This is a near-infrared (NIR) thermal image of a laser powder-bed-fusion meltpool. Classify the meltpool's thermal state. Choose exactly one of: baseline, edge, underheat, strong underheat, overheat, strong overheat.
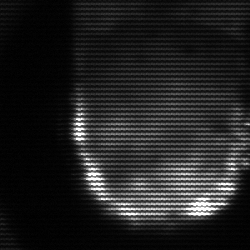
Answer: baseline